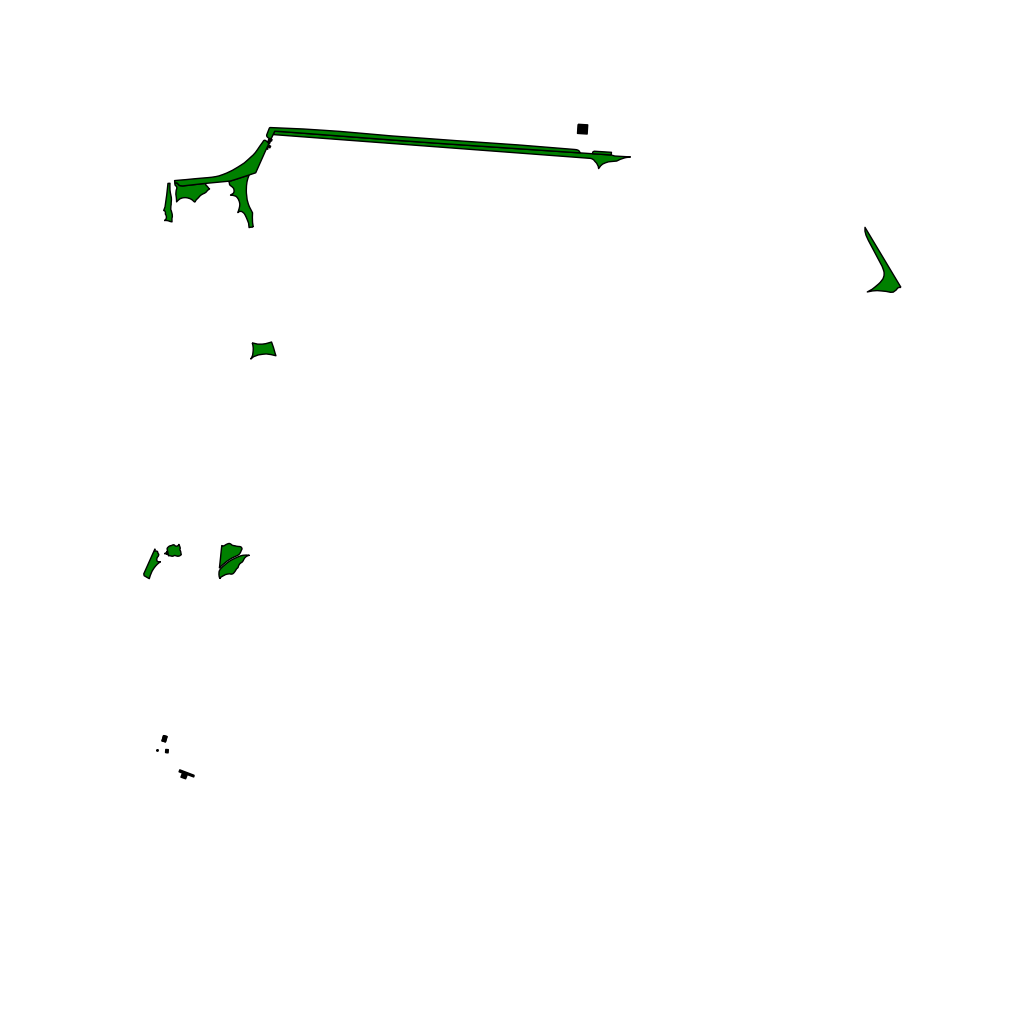
Tags: overhead vector_map, agriculture, recreation, residential, special, individual_rise, density_1, Building, Facility, Park, 1.0 km²